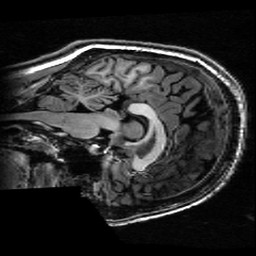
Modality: T1w
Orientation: sagittal
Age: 21
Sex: female
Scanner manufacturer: ge
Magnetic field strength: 3 T
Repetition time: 0.01144 s
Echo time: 0.005012 s